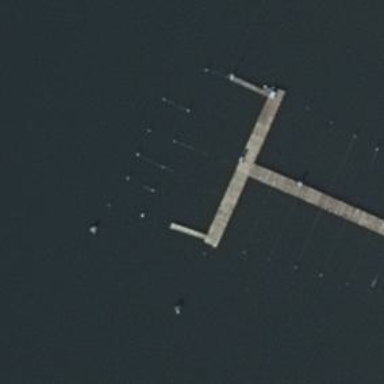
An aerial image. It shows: Man-made pier.